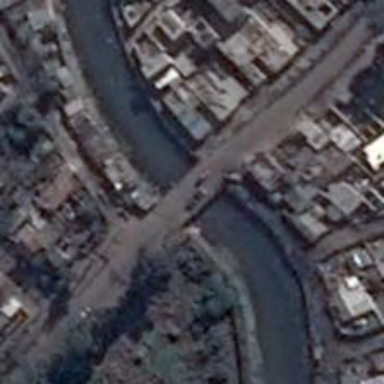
This is a s-shaped river with a short bridge across it .